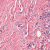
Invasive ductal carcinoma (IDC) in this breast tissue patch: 0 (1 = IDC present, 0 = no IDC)